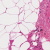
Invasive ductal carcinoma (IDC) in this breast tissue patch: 0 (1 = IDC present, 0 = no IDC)